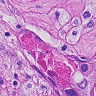
Metastatic tissue present: yes